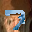
Label: 7